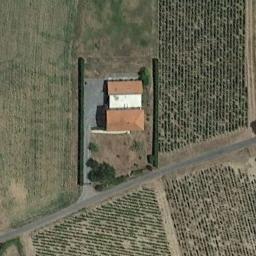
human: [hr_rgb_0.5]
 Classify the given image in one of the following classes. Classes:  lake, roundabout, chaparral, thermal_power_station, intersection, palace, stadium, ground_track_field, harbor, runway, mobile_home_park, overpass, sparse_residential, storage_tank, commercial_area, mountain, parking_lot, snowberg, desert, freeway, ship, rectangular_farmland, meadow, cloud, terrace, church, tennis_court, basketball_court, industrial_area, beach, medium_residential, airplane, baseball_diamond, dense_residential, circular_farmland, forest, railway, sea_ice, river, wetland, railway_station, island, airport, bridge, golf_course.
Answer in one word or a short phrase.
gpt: sparse_residential